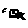
Label: car